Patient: sex M, age 61
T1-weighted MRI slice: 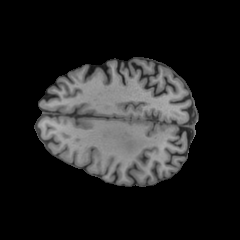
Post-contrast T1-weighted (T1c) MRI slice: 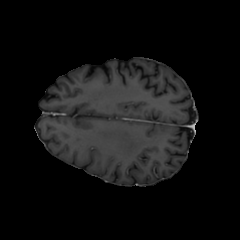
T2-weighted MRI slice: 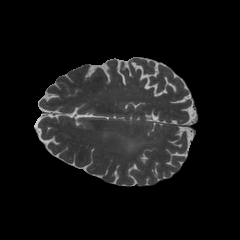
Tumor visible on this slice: yes
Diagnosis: Astrocytoma, IDH-wildtype
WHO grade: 3